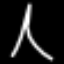
Label: The Eiffel Tower